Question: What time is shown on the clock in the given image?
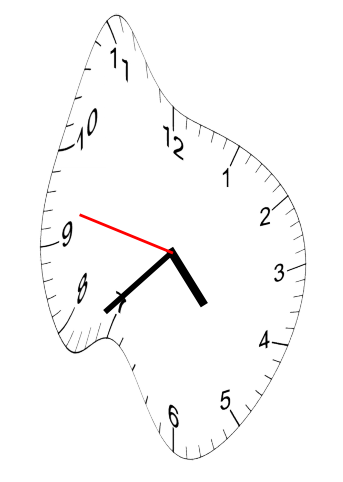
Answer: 04:37:47